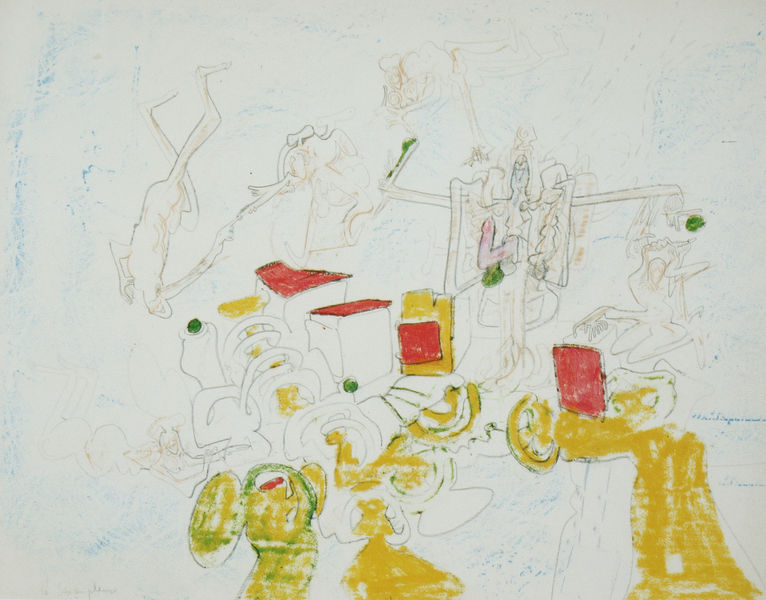
Titel: Le sexampleur, Die Sexmaschine
Künstler: Roberto Matta
Standort: Paris
Institution: Privatsammlung
Schlagwörter: akt, blau, himmel, mann, schatten, weiß, frauen, gelb, grün, komposition, menschen, ocker, stadt, braun, bunt, grau, kreide, orange, schwarz, skizze, strasse, szene, tisch, zeichnung, anlage, haus, rot, tiere, flächig, muster, alt, arme, blass, mensch, tod, bild, häuser, flach, pastos, figur, kind, paar, blatt, zart, kinder, rund, räder, umrandung, engel, beine, hellblau, papier, umrisse, moderne, abstrakt, farben, fläche, modern, zug, farbe, formen, grafik, graphik, linien, naiv, drehen, farblos, figuren, rad, wagen, wild, tafel, ring, fallen, striche, abstraktion, umriss, punkte, penis, maschine, ringe, rechteck, linie, gerät, minimalistisch, linear, kontur, rippen, form, druck, grafisch, konturen, strich, tote, punkt, wirr, koloriert, bleistift, entwurf, schematisch, stift, sparsam, unvollendet, würfel, organisch, kontraste, zickzack, wachs, skelett, verschwommen, halb, metamorphose, wesen, bahn, verkehr, richtung, plan, schemen, gabe, welt, quadrat, viereck, autos, manschen, frosch, schiele, duchamp, idee, gerippe, surrealistisch, buntstift, maschinen, coloriert, elemente, kinderzeichnung, skizzenhaft, rohre, orientierung, wachsmalkreide, ratte, grn, kindlich, kopfüber, fallus, blickwinkel, papierarbeit, kreatur, über, kof, scheiße, orgasmus, fernseher, spontan, absrakt, falch, gedrehtes, gemischte technik, hämisphären, infantil, junggesellen, komlementärfarben, kopfp, kopfü, organismus, outline, schläuche, skizzirt, unüberlegt, wachskreide, wachsstift